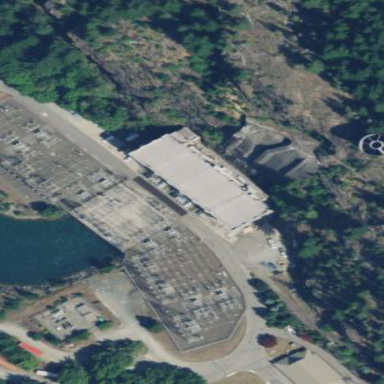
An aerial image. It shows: Industrial building which is power plant.